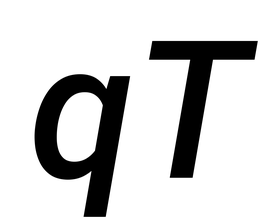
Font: Roboto-Italic_Medium_Italic